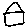
Label: house